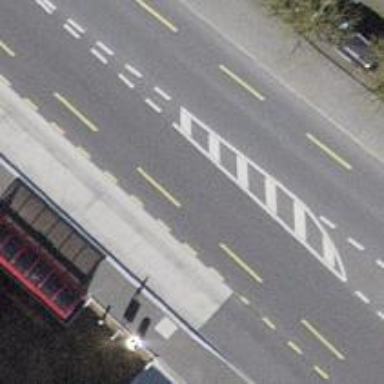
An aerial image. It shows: Bus stop with designated stop position for public transport.